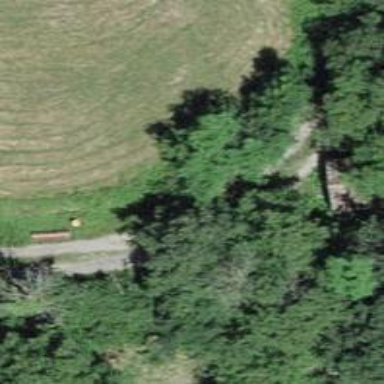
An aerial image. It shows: Red bench.